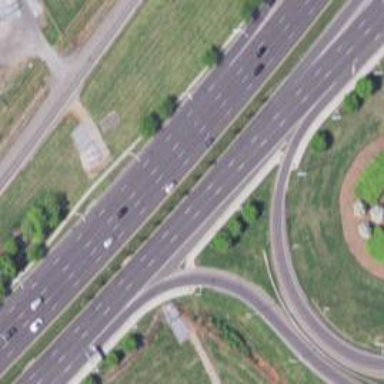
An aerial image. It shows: Asphalt road classified as primary highway with expressway characteristics.